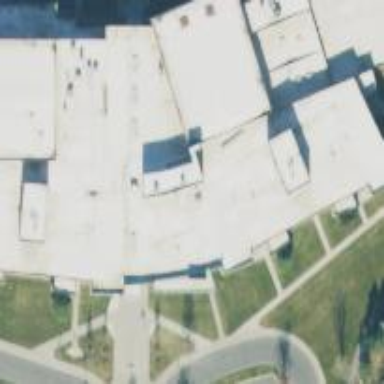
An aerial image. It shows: School building.